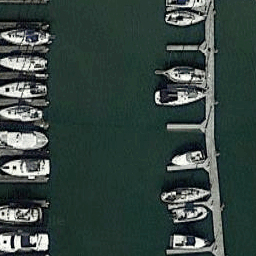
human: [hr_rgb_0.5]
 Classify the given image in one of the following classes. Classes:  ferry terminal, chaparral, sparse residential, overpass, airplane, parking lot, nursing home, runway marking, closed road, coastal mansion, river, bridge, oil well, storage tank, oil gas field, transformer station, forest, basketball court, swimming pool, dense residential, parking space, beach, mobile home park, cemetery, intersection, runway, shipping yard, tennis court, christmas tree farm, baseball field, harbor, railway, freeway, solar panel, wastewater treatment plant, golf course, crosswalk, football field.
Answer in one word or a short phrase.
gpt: harbor